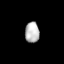
Tissue: lung
Cell type: Epithelial cells
Senescence score: 0.1985
Nuclear area (px): 287
Mean DAPI intensity: 185.61